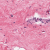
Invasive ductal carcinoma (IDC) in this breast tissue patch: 0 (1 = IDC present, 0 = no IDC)